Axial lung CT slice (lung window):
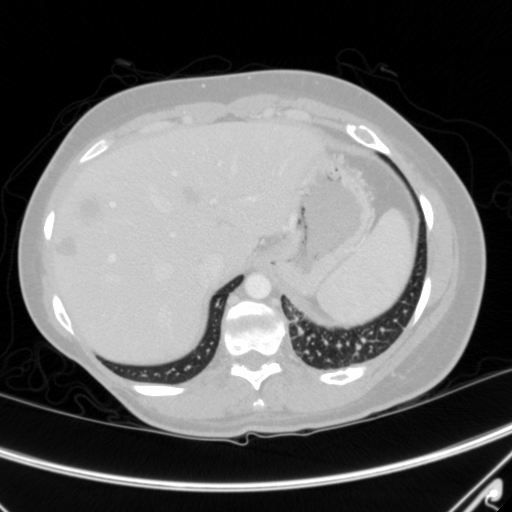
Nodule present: no